Question: I have made the following with 'ggplot2', using the code below:

'''
ggplot(data=d, aes(x=Characteristic, y=Rating, group=Factor, colour=Factor)) +
geom_point() +
geom_line()+
ylim(0,10)+
xlab("Characteristics") + theme(text = element_text(size=20))
'''
I only want to use lines to connect data points for two of the Factors (A-H), the other factors just need the data points (no lines connecting).
How can I do this?
My data is in this form:
'''
Factor Characteristic Rating
1 A OA 7
2 B OA 6
3 C OA 5
4 D OA 4
5 E OA 5
6 F OA 6
7 G OA 7
8 H OA 1
9 A HS 7
10 B HS 2
11 C HS 5
'''
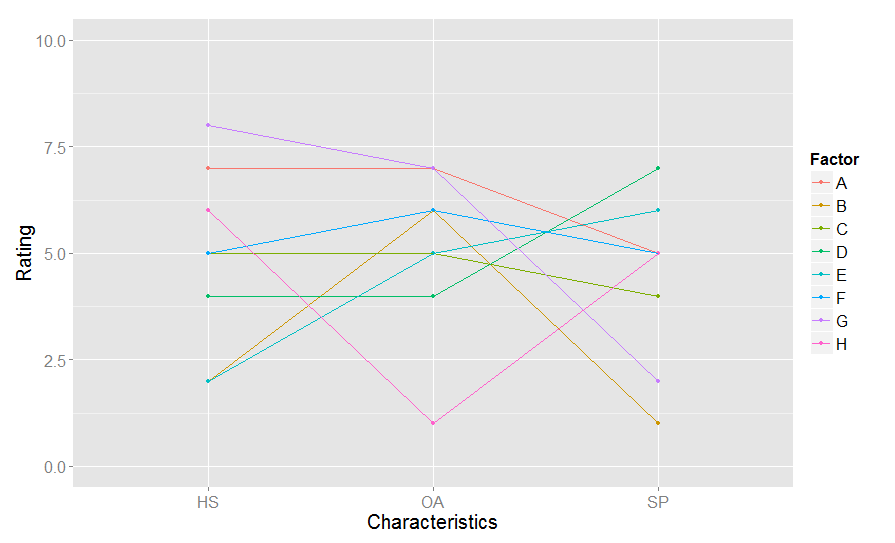
Answer: Add an identifier into your data frame with 'ifelse', and filter your data with 'dplyr':
'''
d$lc <- ifelse(d$Factor %in% c("A", "H"), "line", "point")
ggplot(data=d, aes(x=Characteristic, y=Rating, group=Factor, colour=Factor)) +
geom_point() +
geom_line(data=filter(d, d$lc == "line"), aes(x=Characteristic, y=Rating, group=Factor, colour=Factor))
'''
Should do the trick.